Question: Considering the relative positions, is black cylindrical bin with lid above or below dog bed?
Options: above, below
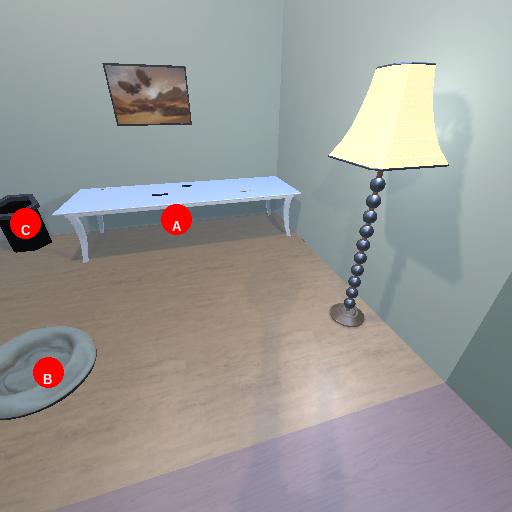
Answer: above